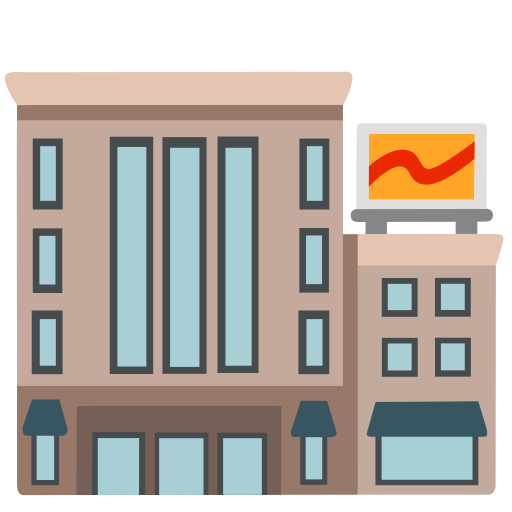
Emoji: 🏬